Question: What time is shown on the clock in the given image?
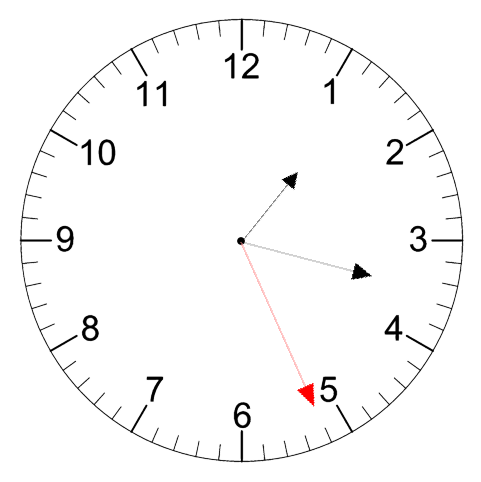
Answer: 01:17:26